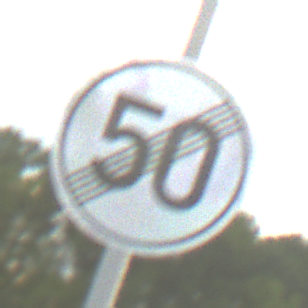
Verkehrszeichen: EndeGeschwindigkeit50
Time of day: SunriseSunset
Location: Outdoor (RoadRail)
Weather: PartlyCloudy
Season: NotSpecified
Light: Natural